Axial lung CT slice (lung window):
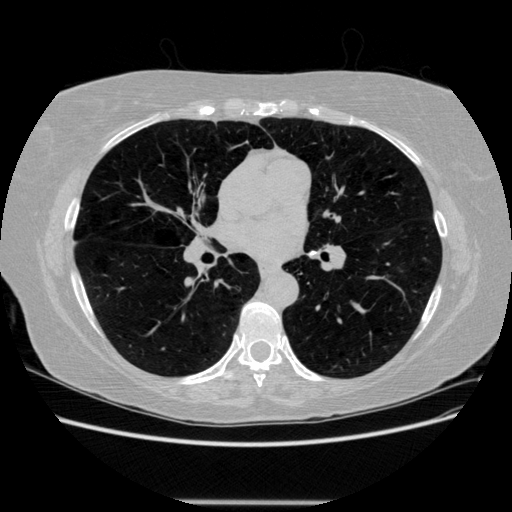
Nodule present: no